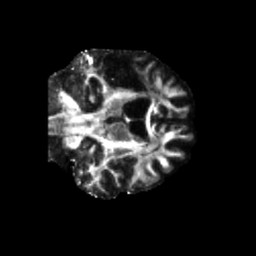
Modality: FA
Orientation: coronal
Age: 54
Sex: male
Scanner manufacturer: siemens
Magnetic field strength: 3 T
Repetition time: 5.25 s
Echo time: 0.08 s